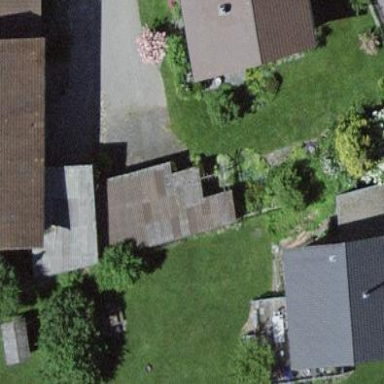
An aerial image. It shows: Garage building.